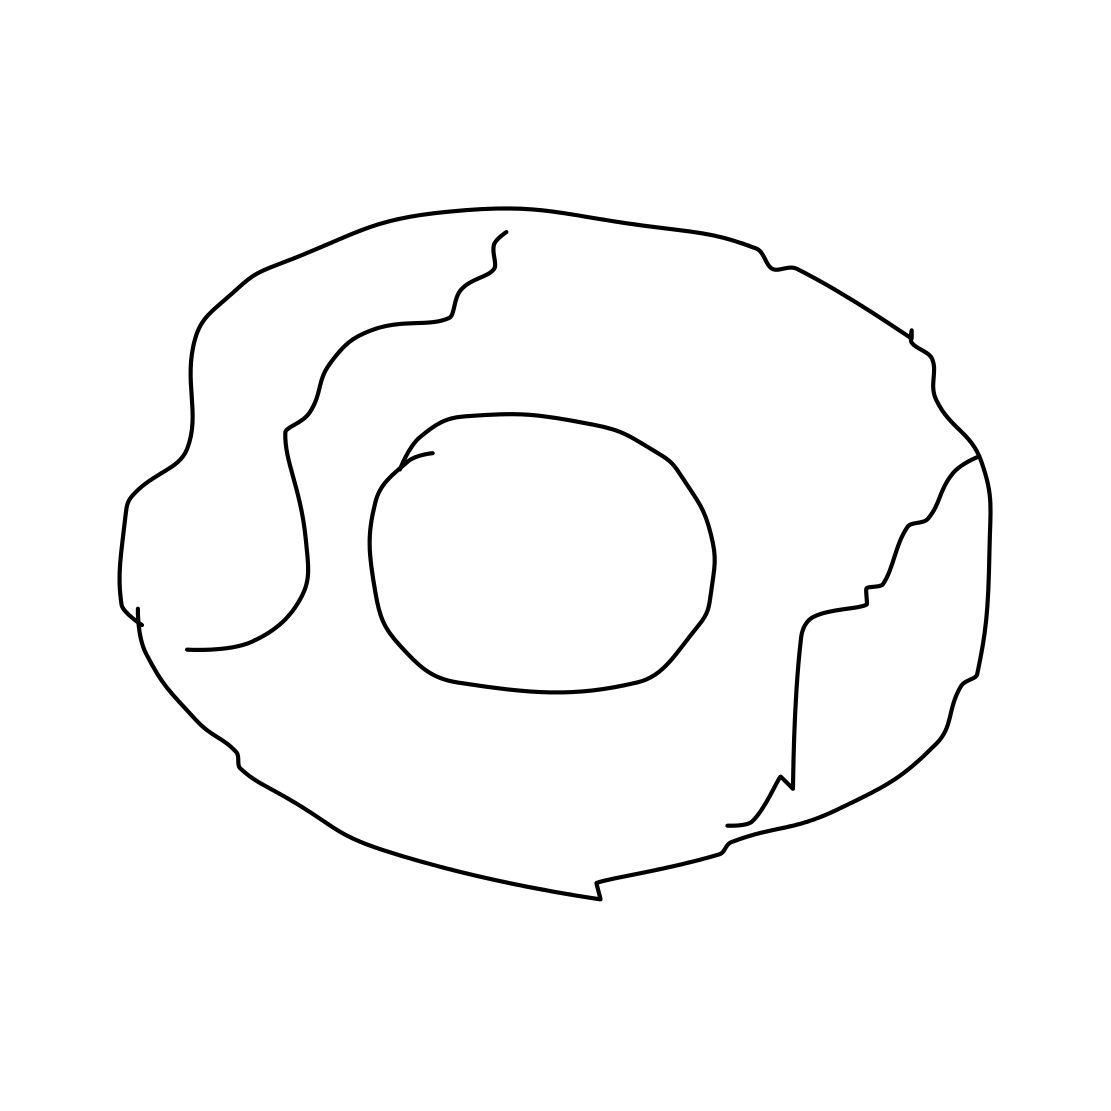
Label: donut